Aerial crown-view tile of a tropical tree (Barro Colorado Island, Panama), acquired 20250715:
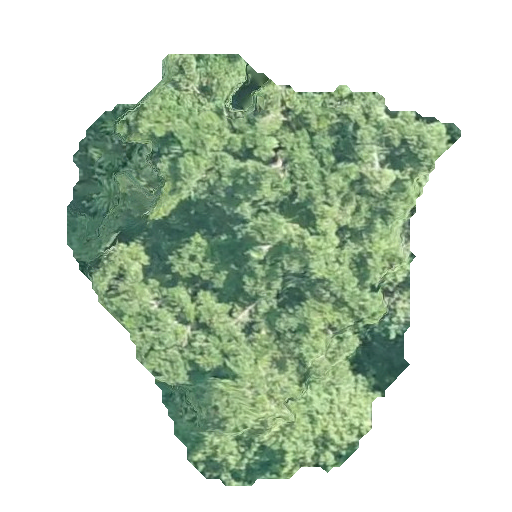
Species: Brosimum alicastrum
GBIF accepted scientific name: Brosimum alicastrum
Crown area: 167.422 m²